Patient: sex M, age 38
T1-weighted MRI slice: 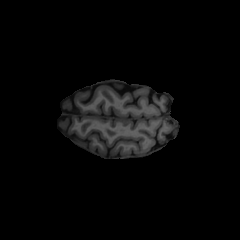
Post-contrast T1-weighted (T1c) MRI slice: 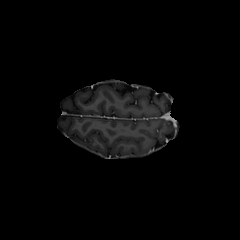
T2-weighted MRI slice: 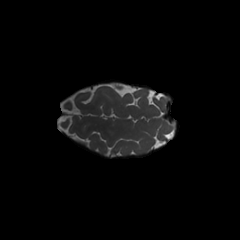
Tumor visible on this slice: no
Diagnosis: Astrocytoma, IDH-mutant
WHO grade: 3